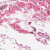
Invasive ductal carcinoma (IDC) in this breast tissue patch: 0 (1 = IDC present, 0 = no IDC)